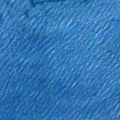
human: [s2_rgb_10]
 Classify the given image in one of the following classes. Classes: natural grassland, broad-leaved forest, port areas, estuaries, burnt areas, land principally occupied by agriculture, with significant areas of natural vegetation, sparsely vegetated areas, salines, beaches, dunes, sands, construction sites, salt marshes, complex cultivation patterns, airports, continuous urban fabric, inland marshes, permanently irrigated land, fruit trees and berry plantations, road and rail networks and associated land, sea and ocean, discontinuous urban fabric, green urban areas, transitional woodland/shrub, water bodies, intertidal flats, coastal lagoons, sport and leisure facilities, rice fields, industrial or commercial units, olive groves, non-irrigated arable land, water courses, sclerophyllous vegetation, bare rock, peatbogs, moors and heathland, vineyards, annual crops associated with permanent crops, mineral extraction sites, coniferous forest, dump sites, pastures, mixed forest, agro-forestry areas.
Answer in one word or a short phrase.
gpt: sea and ocean